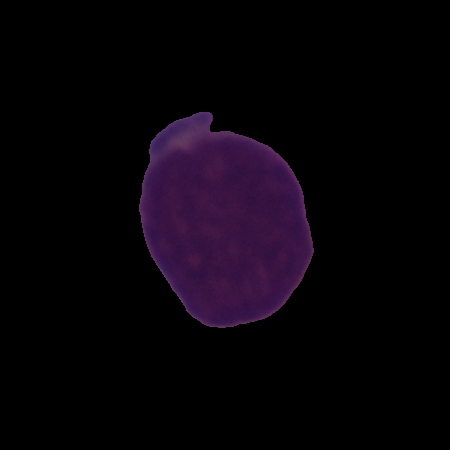
Label: cancer